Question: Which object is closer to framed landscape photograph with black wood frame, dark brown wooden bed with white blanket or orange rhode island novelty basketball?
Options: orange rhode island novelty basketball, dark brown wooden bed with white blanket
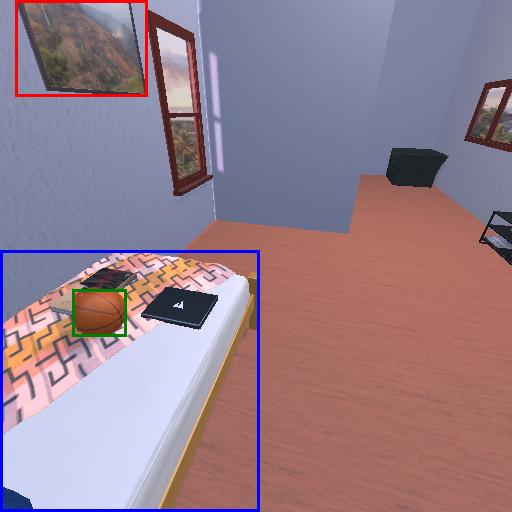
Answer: orange rhode island novelty basketball